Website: bh-photo
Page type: customer-info-address
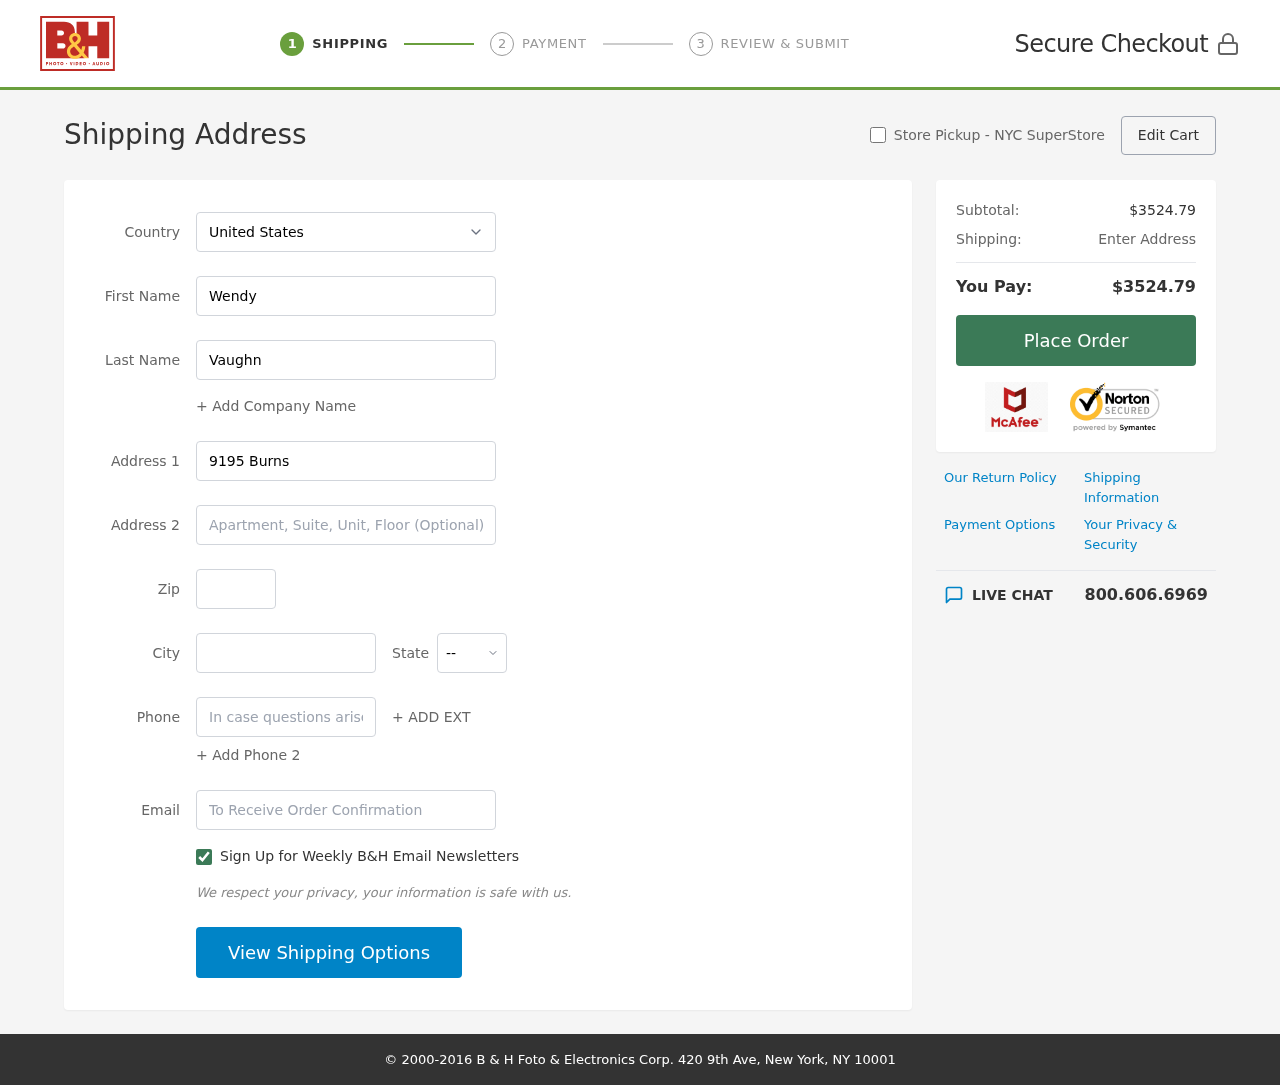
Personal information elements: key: PII_CITY
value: Lake Richard
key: PII_COUNTRY
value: United States
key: PII_EMAIL
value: wendyvaughn@gmail.com
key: PII_FIRSTNAME
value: Wendy
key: PII_LASTNAME
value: Vaughn
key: PII_PHONE
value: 7038757630
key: PII_POSTCODE
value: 45642
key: PII_STATE_ABBR
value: MD
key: PII_STREET
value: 9195 Burns Gardens
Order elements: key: ORDER_SUBTOTAL
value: $3524.79
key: ORDER_TOTAL
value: $3524.79